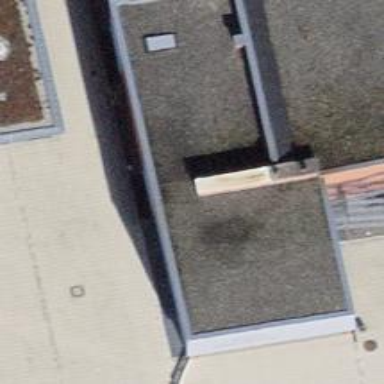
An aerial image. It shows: Library.